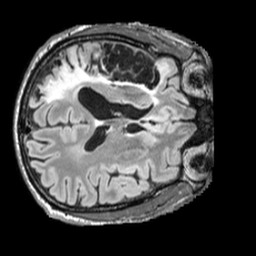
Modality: FLAIR
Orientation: axial
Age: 56
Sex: male
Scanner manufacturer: siemens
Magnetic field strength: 3 T
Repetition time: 5 s
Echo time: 0.387 s